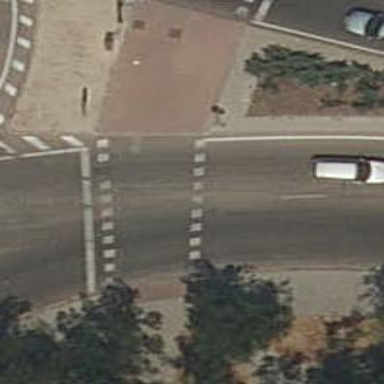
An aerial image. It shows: Road crossing with traffic signals.